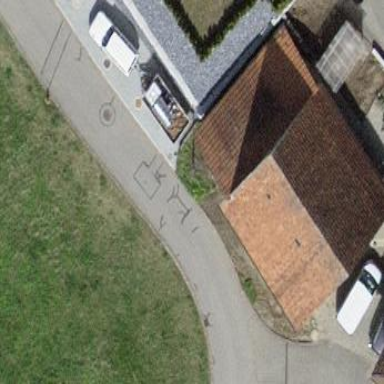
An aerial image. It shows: Hut.